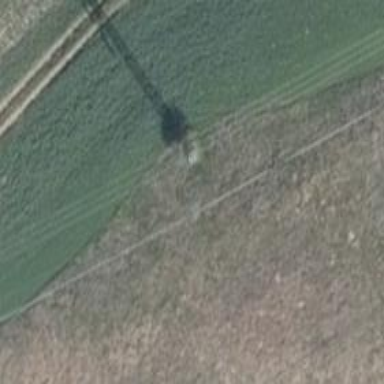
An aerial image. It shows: Power tower.